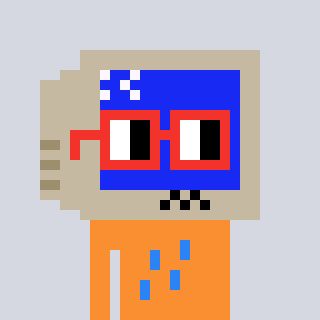
a pixel art character with square red glasses, a old monitor-shaped head and a orange-colored body on a cool background